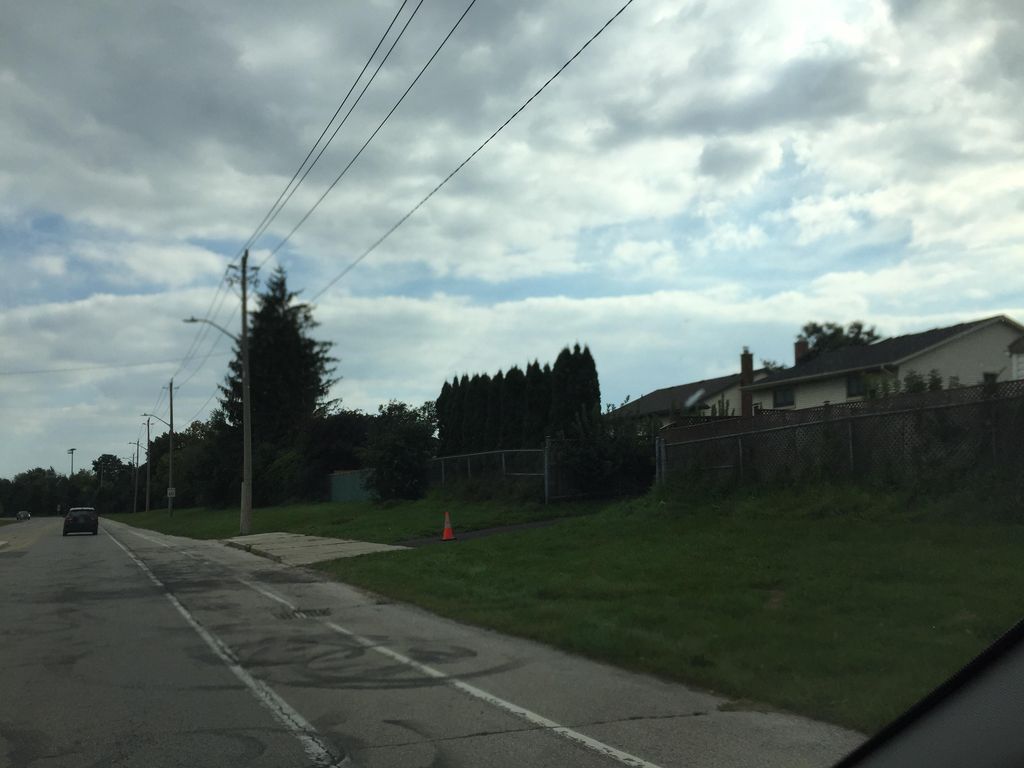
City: kitchener-waterloo